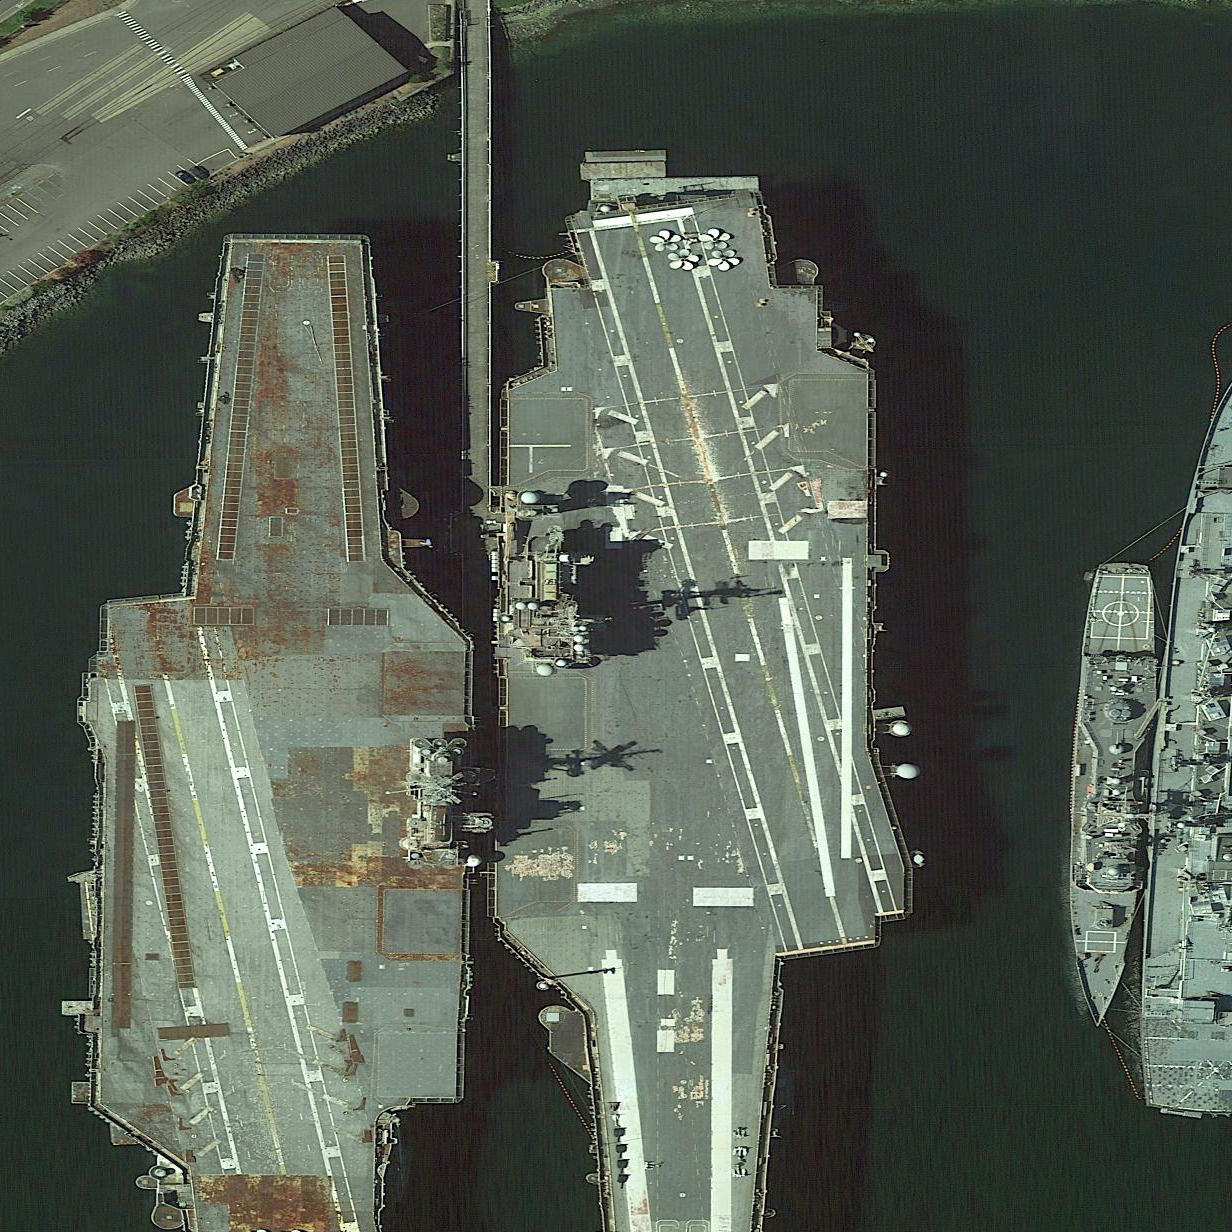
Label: aircraft_carrier